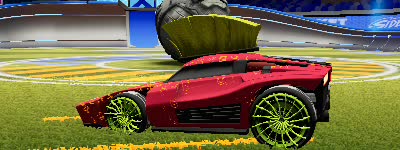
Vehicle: breakout